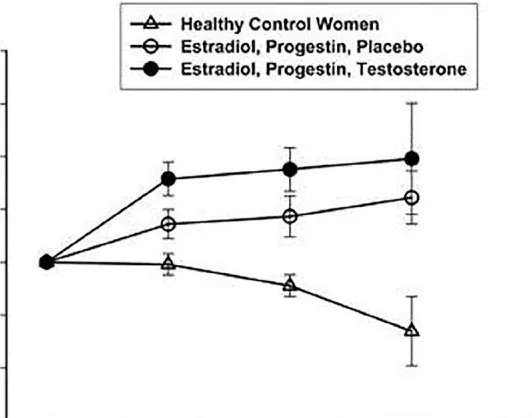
(A) Mean (SEM) percentage change from screening in the femoral neck BMD.
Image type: pathology (immunostaining)